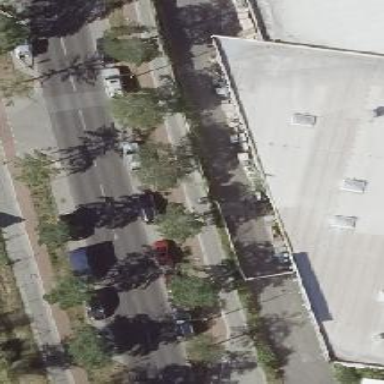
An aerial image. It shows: Street-side parking with paving stones. The orientation of the parking spaces is parallel.